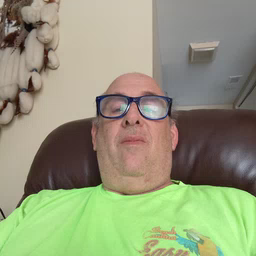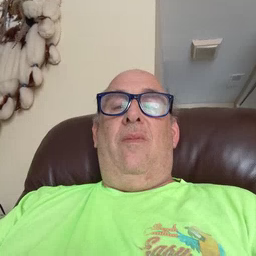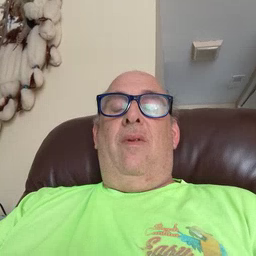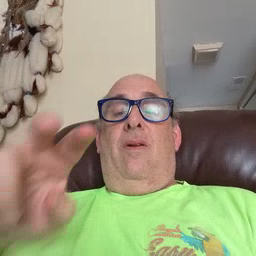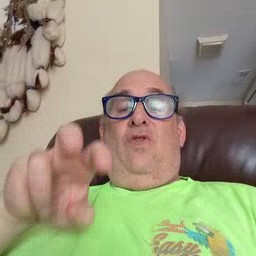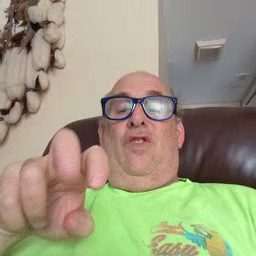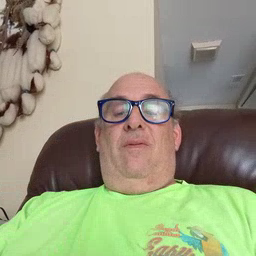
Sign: chair